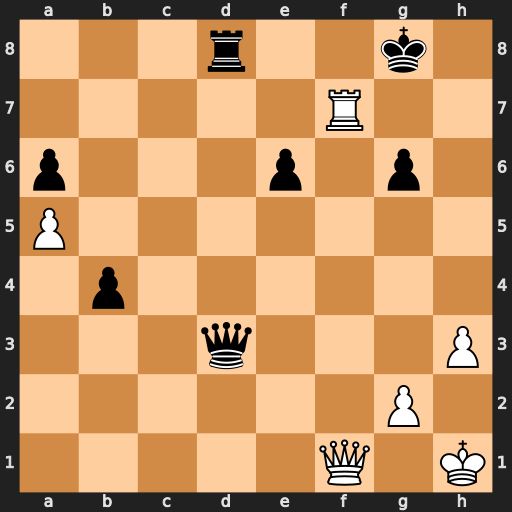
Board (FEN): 3r2k1/5R2/p3p1p1/P7/1p6/3q3P/6P1/5Q1K
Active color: w
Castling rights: -
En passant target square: -
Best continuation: Rf8+ Rxf8 Qxd3